Question: For some reason, Shiny doesn't think my 'renderUI' exists. The code is painfully simple. We have a dataframe of customers:
'DF_custs <- data.frame(ID=c(1,2,3,3), val=c(10, 20, 100, 200))'.
You just select an ID and get a value back:

But I want to implement a way to send the values back to the user on a dropdown. So I proceeded with a 'renderUI'.
The problem is with
'output$dupes<-renderUI({selectInput('dupes', 'These are dupes:', choices=get_cust()$val, selected=get_cust()$val[1,])})'
This line is here to allow you to see, for example, that the ID '3' has two values for 'val'. These two values will populate a dropdown list. Later on I hope to build off of this, but for now this is all I'm trying to do. Very simple.
I keep getting the error 'Error in output$dupes <- renderUI({ : object 'output' not found'.
Everything looks fine to me. I have a 'renderUI' and it's associated 'uiOutput'. I don't see any syntax problems and there are no missing arguments. What could possibly be going wrong?
## app.R
'''
DF_custs <- data.frame(ID=c(1,2,3,3), val=c(10, 20, 100, 200))
server <- function(input, output, session) {
get_cust <- reactive({
cust <- DF_custs[which(DF_custs$ID == input$num), ]
return(cust$val)})
output$result <- renderText({
ans <- get_cust()
paste("Your value: ", ans)})
}
output$dupes<-renderUI({
selectInput('dupes', 'These are dupes:', choices=get_cust()$val, selected=get_cust()$val[1,])})
ui <- fluidPage(
numericInput(inputId="num", label="Pick an ID: ", value=1),
uiOutput("dupes"),
mainPanel(textOutput("result"))
)
shinyApp(ui = ui, server = server)
'''
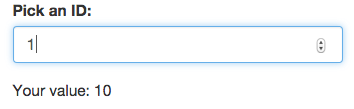
Answer: Try with this 'server function' :
'''
server <- function(input, output, session) {
get_cust <- reactive({
#cust <- DF_custs[which(DF_custs$ID == input$num), ]
#return(cust$val)
DF_custs
})
output$result <- renderText({
ans <- get_cust()[which(DF_custs$ID == input$num), "val"]
paste("Your value: ", ans)})
output$dupes<-renderUI({
selectInput('dupes', 'These are dupes:', choices=get_cust()$val, selected=get_cust()$val[1])
})
}
'''